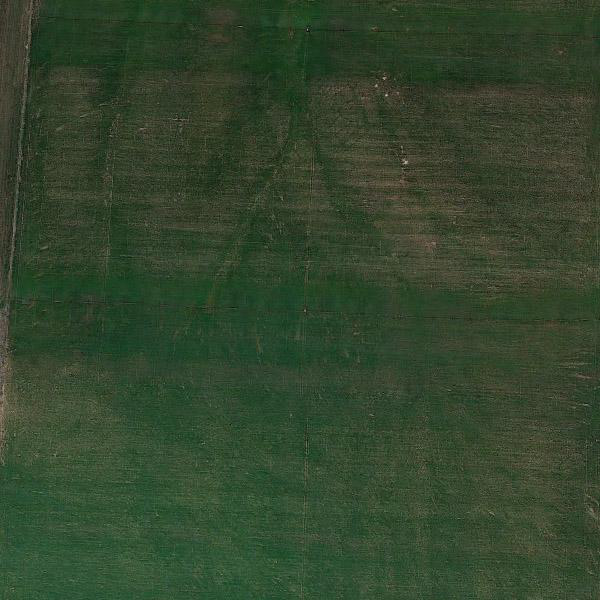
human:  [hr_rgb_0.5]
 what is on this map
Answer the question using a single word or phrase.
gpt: meadow